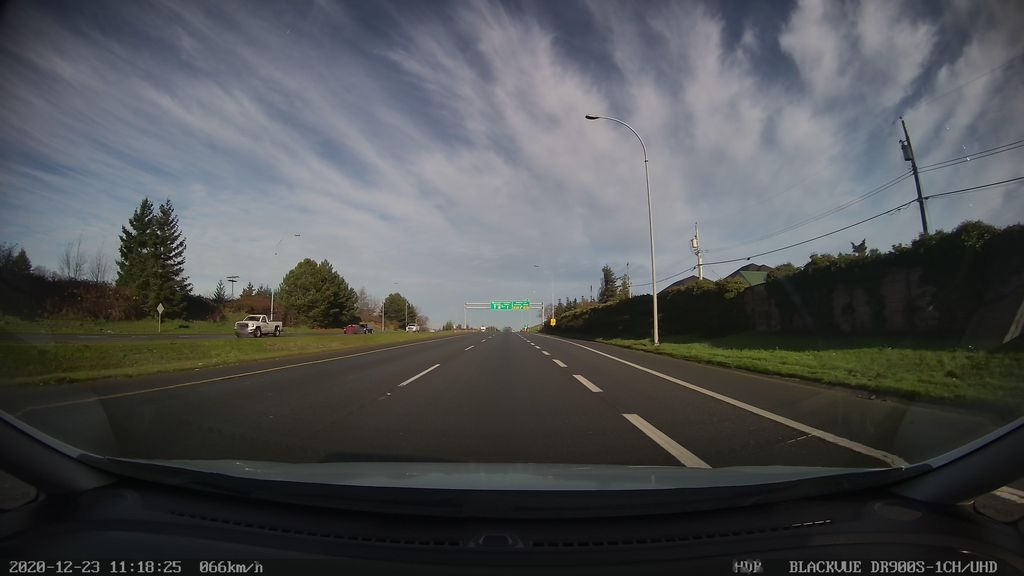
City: victoria